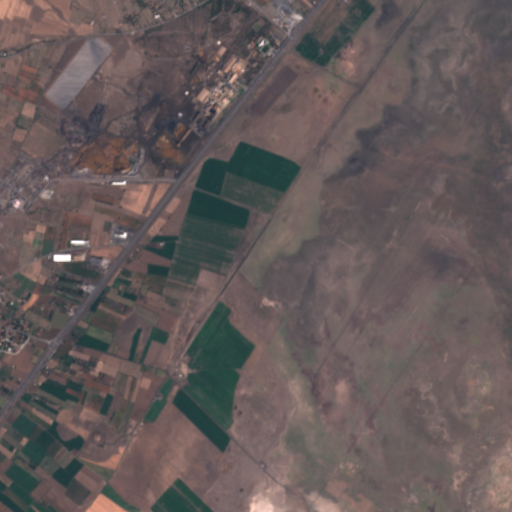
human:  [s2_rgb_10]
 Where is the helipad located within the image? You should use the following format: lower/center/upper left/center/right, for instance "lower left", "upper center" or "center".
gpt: The helipad is located in the lower left of the image.
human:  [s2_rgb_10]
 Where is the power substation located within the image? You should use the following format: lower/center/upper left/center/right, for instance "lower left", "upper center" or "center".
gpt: The power substation is located in the upper right of the image.
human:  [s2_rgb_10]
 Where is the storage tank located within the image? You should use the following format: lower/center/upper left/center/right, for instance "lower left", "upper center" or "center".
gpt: The storage tank is located in the upper center of the image.
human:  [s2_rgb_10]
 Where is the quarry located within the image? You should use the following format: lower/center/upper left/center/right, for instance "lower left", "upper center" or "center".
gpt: There is no quarry in the image.